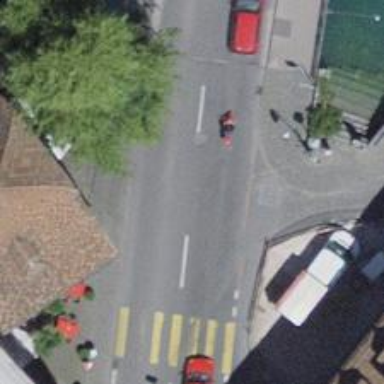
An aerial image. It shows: Secondary road with asphalt surface. It has sidewalks on both sides and designated cycle lane.